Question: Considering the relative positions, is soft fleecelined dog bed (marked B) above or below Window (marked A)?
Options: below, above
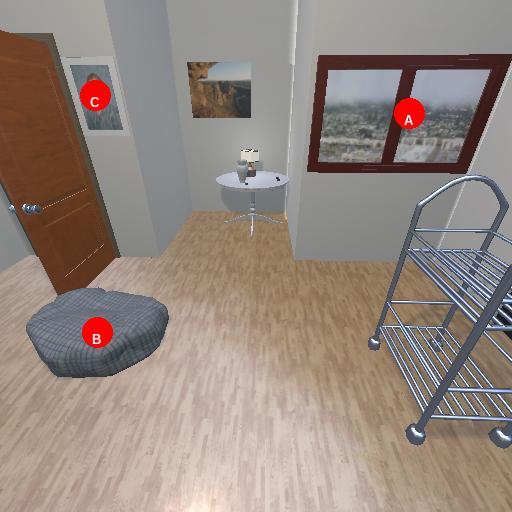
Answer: below